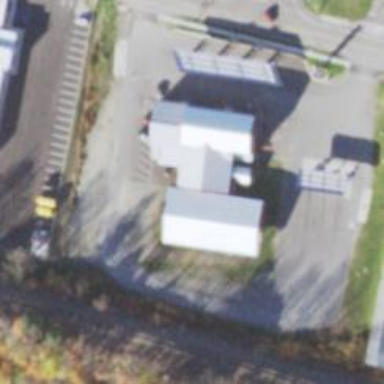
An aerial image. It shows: Convenience shop.